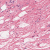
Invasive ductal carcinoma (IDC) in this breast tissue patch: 1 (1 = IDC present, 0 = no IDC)